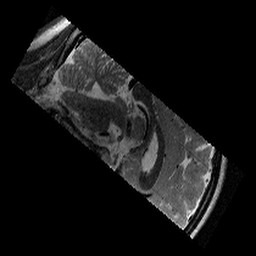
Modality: T2w
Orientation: sagittal
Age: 11
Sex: female
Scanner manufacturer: siemens
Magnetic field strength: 3 T
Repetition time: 9.23 s
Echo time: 0.067 s